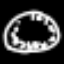
Label: clock